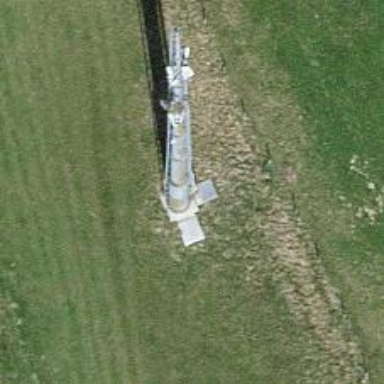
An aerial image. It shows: Man-made mast used for communication purposes.